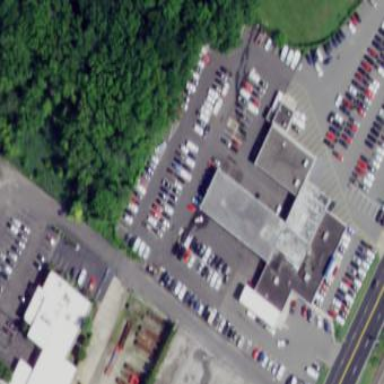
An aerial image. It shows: Car shop.